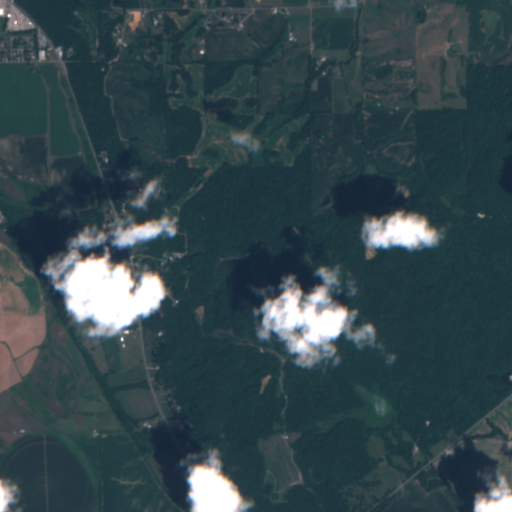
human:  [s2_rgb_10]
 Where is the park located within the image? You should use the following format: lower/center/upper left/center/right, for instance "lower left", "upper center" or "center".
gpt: The park is located in the upper left of the image.
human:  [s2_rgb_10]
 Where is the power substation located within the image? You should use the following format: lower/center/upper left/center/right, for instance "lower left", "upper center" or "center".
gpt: The power substation is located in the center left of the image.
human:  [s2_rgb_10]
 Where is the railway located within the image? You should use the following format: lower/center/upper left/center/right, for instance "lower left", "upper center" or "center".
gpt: The railway is located in the left of the image.
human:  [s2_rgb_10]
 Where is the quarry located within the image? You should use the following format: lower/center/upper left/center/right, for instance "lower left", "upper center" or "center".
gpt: There is no quarry in the image.